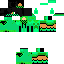
A female skeleton skin with green skin, wearing blonde helmet dressed in a green armor chest and black pants, featuring a closed mouth.